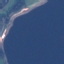
Label: SeaLake